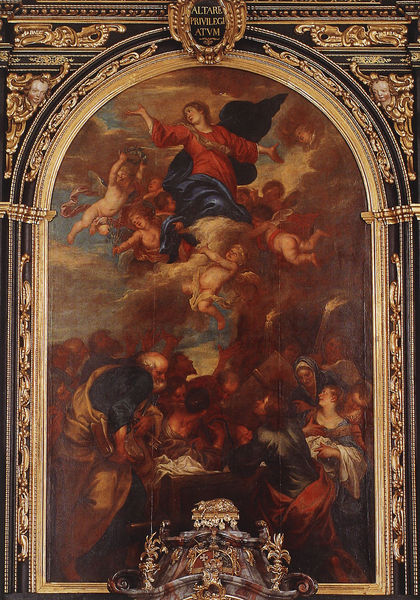
Titel: Mariä Himmelfahrt (ehem. Altarblatt der Birnau)
Künstler: Johann Christoph Storer
Standort: Rottenmünster, ehem. Zisterzienserinnen-Klosterkirche (EU - D - BW)
Schlagwörter: blau, flügel, gemälde, himmel, mann, wolken, gelb, grün, frau, grau, schwarz, malerei, rahmen, silber, kirche, gold, oval, engel, bogen, rand, ölgemälde, altar, grab, volute, heilige, putten, maria, petrus, auferstehung, vergoldung, himmelfahrt, josef, retabel, rotr, #rahmen, putteb, rjosef